Chest X-ray. View position: PA
Patient age: 56
Patient sex: F
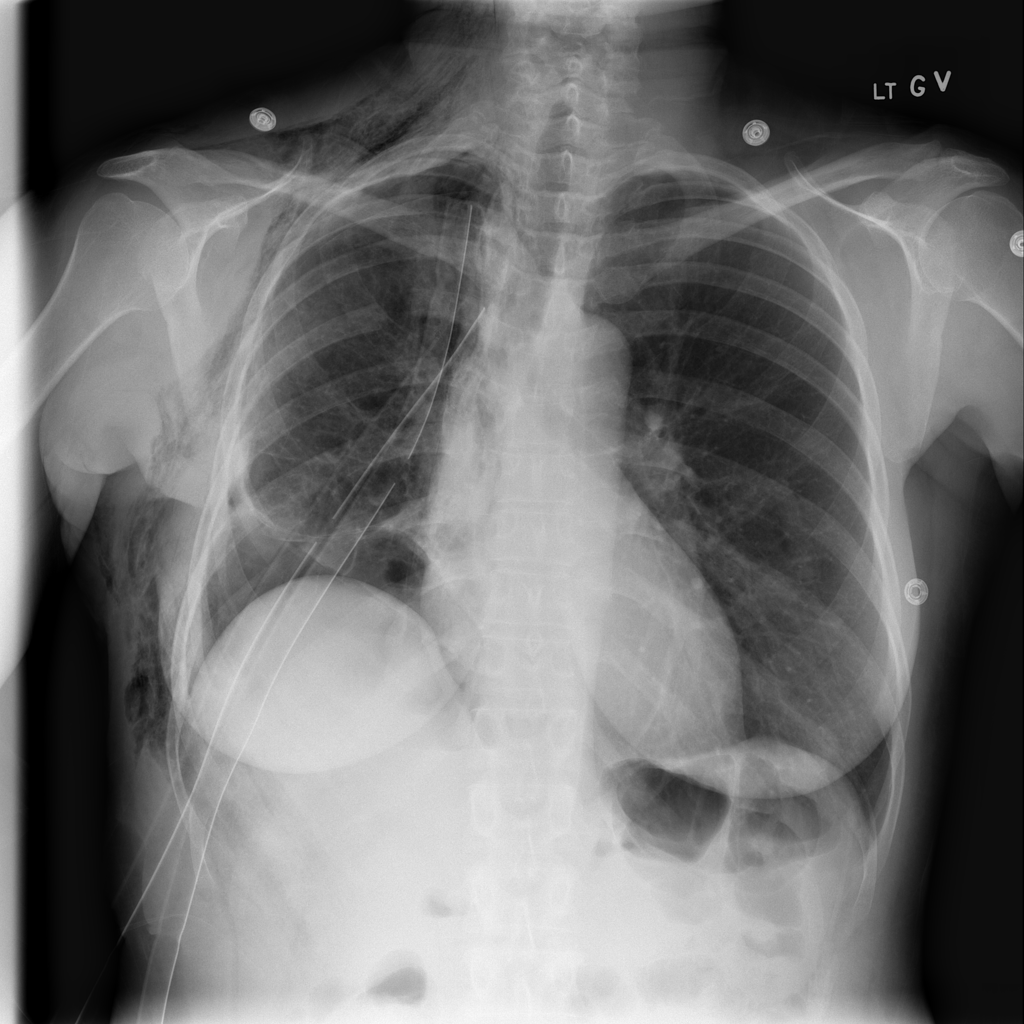
Finding: Pneumothorax